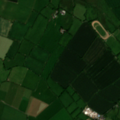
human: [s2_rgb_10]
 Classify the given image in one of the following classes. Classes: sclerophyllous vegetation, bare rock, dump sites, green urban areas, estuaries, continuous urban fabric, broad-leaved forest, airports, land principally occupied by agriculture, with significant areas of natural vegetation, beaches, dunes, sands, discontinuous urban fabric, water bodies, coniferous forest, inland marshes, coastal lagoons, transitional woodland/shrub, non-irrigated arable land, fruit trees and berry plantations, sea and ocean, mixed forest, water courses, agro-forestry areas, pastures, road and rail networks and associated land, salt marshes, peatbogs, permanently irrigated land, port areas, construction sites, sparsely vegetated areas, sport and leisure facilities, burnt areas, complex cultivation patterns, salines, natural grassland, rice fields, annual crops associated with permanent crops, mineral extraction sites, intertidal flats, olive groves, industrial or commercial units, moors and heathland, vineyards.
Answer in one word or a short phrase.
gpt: non-irrigated arable land, pastures, complex cultivation patterns, land principally occupied by agriculture, with significant areas of natural vegetation